Question: i have a query like 'SELECT ITEM FROM DETAIL WHERE TID="1"'.
that will return the results like
i'm using 'DATAREADER' to get the multiple value results
and here's the code
'''
Dim res as string = "SELECT ITEM FROM DETAIL WHERE TID='1'"
CMD = New MySqlCommand(res, con)
result = CMD.ExecuteReader()
while result.HasRows
result.Read()
array(indeks) = result("ITEM")
end while
'''
now instead storing results one by one into each array's index,
,.....
i want to store all of that into single string variable like
the format is a single quote and commas(,) as separator for each results like example above ()
how could i do that in vb.net? i'm using mysql as database
UPDATED CODE
'''
Dim cnt As String = "select count(*) from detail where kode_faktur= '" & 1 & "' "
Dim max As Int32
CMD_sup = New MySqlCommand(cnt, conn.konek)
max = Convert.ToInt32(CMD_sup.ExecuteScalar())
CMD_sup.Connection.Close()
Dim result As MySqlDataReader
Dim resultString As String
Dim isFirstResult = True
Dim arayITEM() As String
Dim res As String = "select kode_brg from detail where kode_faktur= '" & 1 & "' "
CMD = New MySqlCommand(res, conn.konek)
result = CMD.ExecuteReader()
ReDim arayITEM(max)
If result.HasRows Then
For i As Integer = 0 To max - 1
result.Read()
arayITEM(i) = result("kode_brg")
Next
End If
resultString = "'" & String.Join("','", arayITEM) & "'"
'MsgBox("HASIL : " & resultString)
'''
here's the screenshoot

i don't need separator at the end of last array's element (',''')
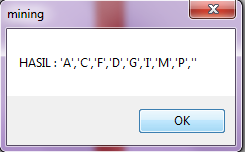
Answer: How about this :
'''
Dim res as string = "SELECT ITEM FROM DETAIL WHERE TID='1'"
CMD = New MySqlCommand(res, con)
result = CMD.ExecuteReader()
Dim resultString as String = ""
Dim isFirstResult = True
while result.HasRows
result.Read()
If Not isFirstResult Then
resultString &= string.Format(",'{0}'",result("ITEM"))
Else
isFirstResult = False
resultString &= string.Format("'{0}'",result("ITEM"))
End If
end while
'''
Or if you want to keep using the array but also need the single string version, you can convert the array using 'String.Join' :
'''
Dim resultString As String = "'" & String.Join("','", array) & "'"
'''
'String.Join' is clever enough to add separator only if next element exists. So both approach above should produce the same result.